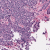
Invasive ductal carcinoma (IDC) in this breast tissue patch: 1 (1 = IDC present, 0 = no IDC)